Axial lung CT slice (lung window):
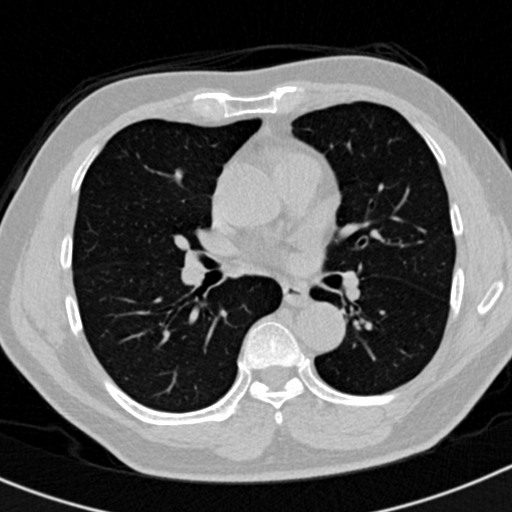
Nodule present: no